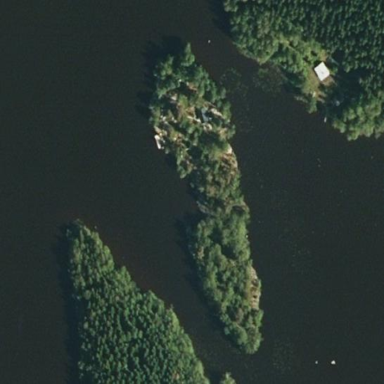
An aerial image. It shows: Islet surrounded by woodland.